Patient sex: M
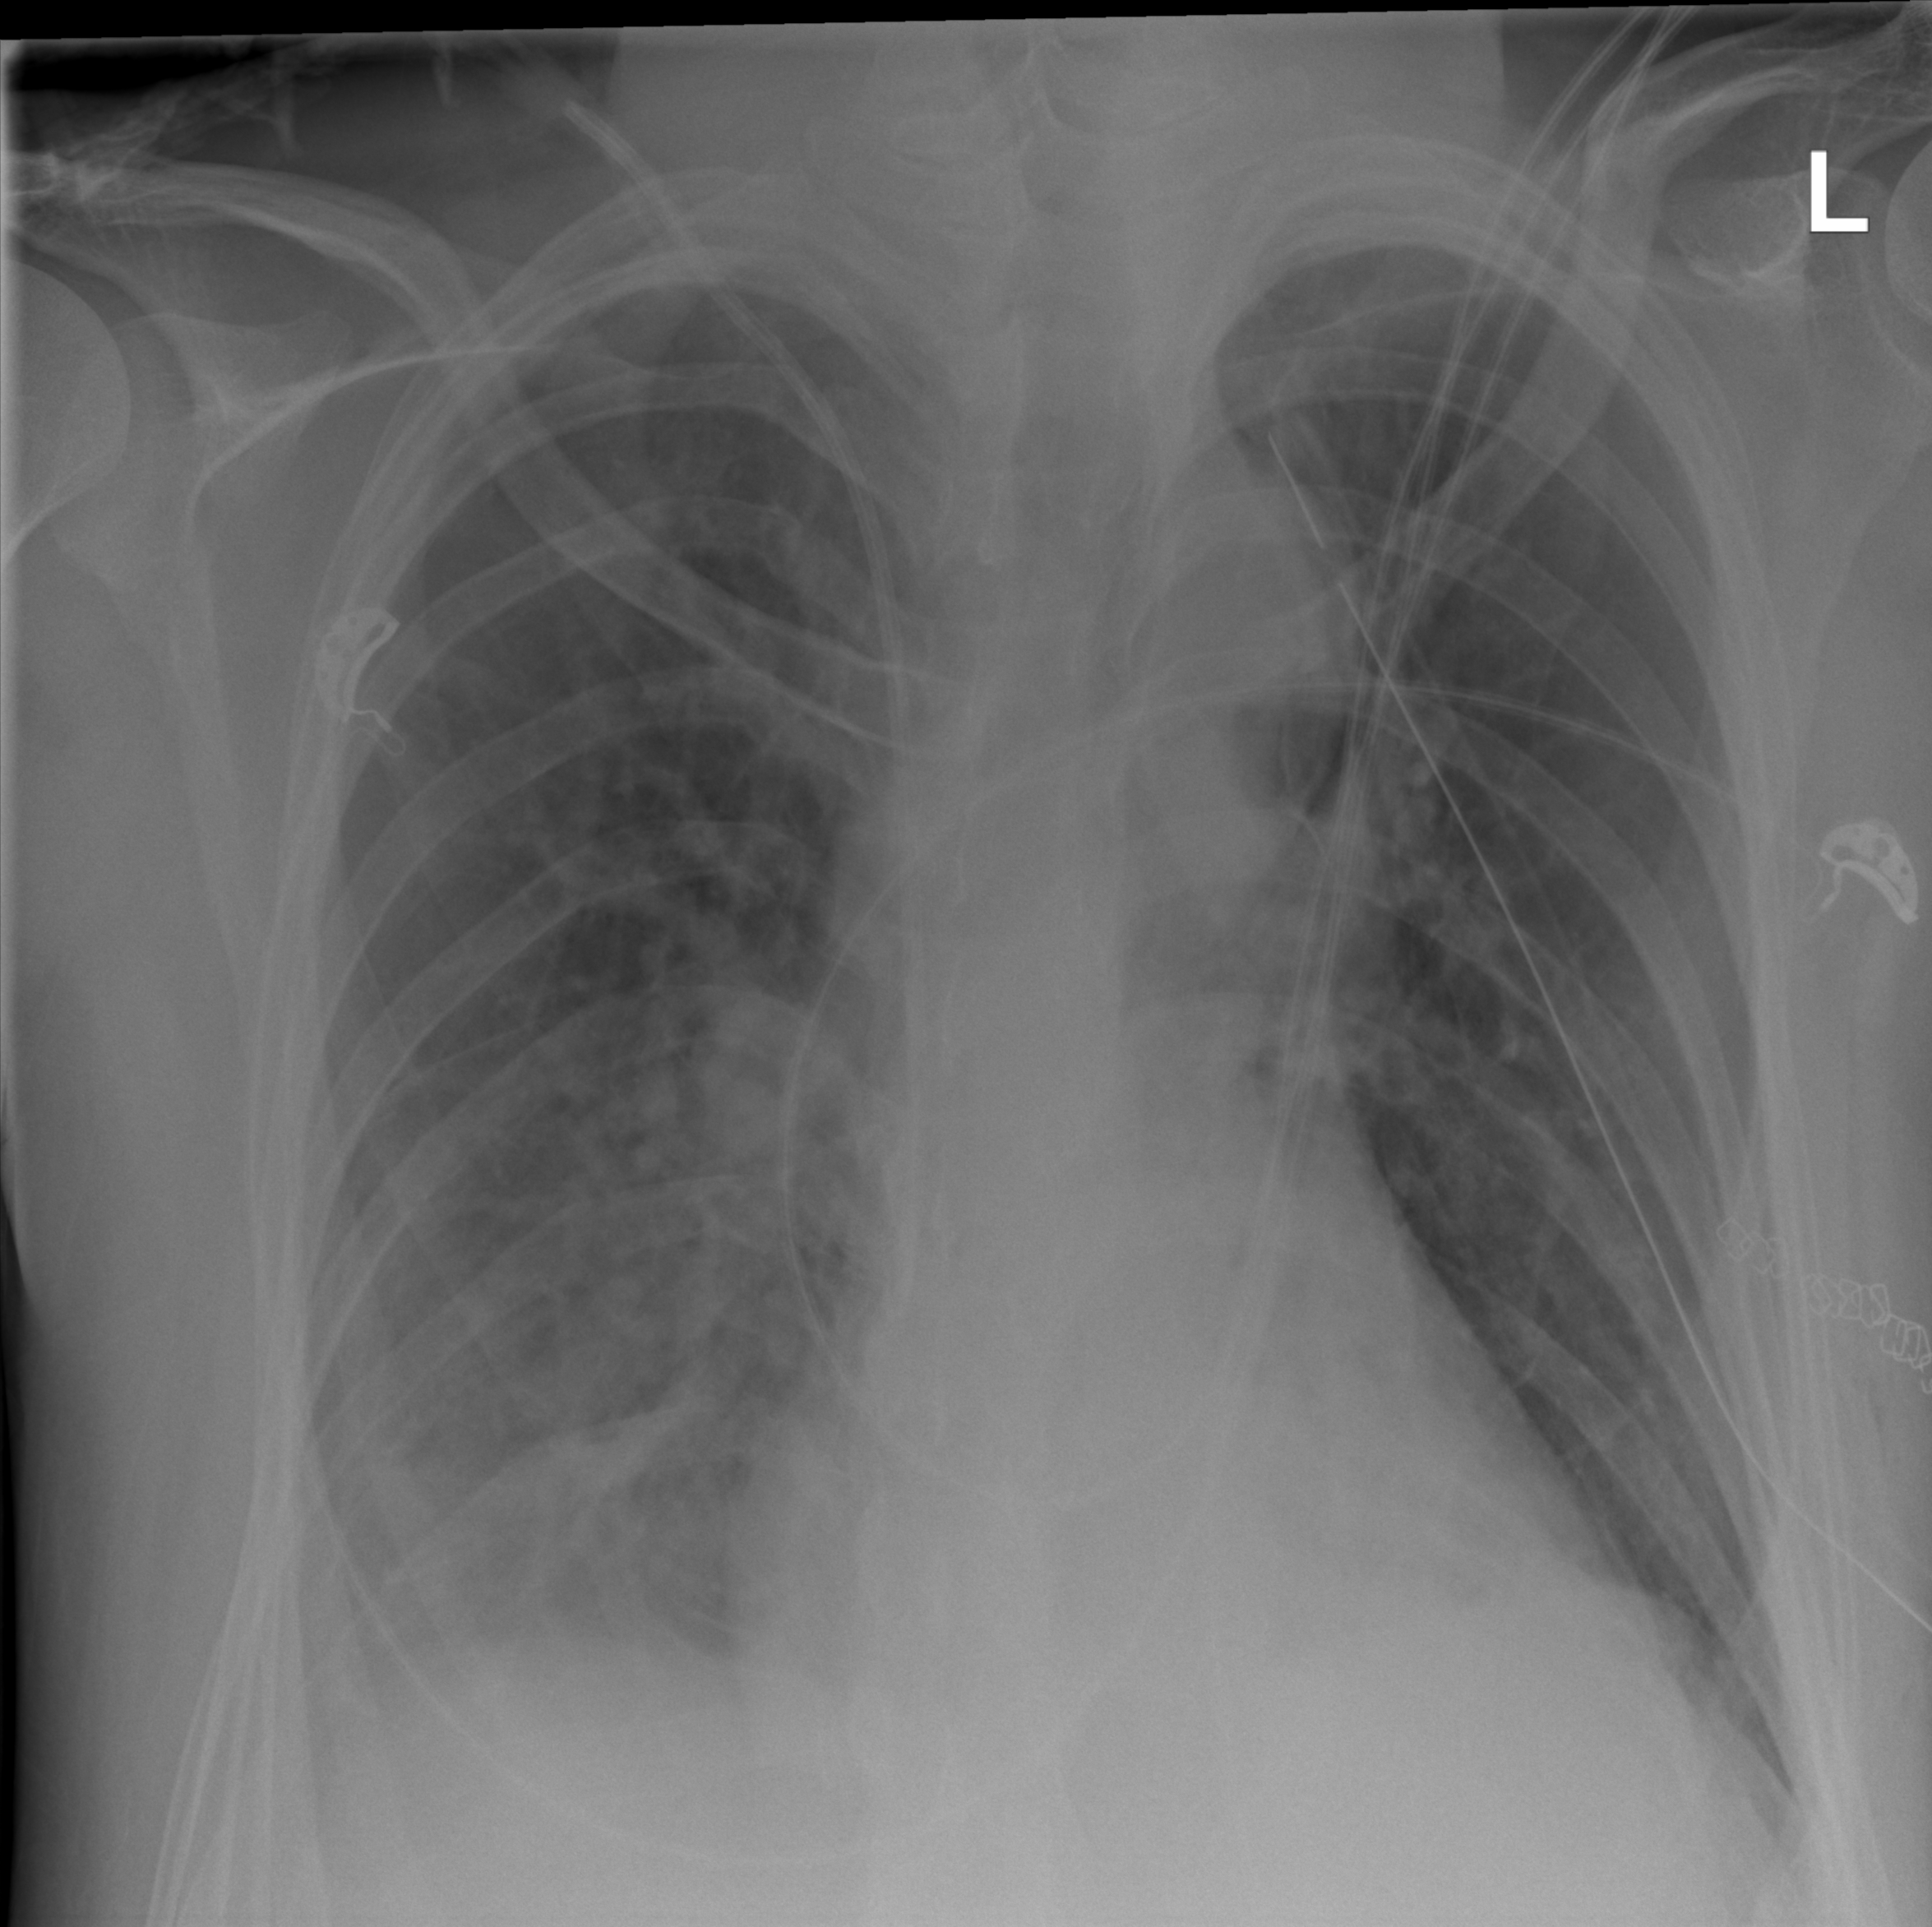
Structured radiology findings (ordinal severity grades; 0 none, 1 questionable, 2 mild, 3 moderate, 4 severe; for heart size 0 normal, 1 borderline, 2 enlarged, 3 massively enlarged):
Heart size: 1
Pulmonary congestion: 2
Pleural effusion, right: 2
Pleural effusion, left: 0
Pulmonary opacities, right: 2
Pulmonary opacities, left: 0
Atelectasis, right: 2
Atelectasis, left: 1